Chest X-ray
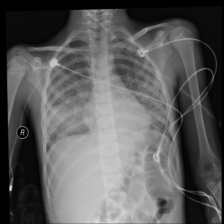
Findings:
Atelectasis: negative
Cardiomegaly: negative
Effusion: negative
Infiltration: positive
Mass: negative
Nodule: negative
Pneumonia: negative
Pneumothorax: negative
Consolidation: positive
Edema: negative
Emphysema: negative
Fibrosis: negative
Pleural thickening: negative
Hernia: negative